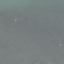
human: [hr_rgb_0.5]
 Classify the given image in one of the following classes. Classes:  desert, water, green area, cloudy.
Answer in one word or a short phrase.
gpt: water